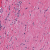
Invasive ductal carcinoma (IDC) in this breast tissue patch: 1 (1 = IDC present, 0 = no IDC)